Question: I have the following data,
'''
ex <- structure(list(stand = structure(c(4L, 4L, 4L, 2L, 2L, 2L, 3L, 3L, 3L, 1L, 1L, 1L, 5L, 5L, 5L), .Label = c("LC", "BH", "CS","BC", "MT"), class = "factor"),species = structure(c(1L, 2L, 3L, 1L, 2L, 3L, 1L, 2L, 3L, 1L, 2L, 3L, 1L, 2L, 3L), .Label = c("Tree 1","Tree 2", "Tree 3"), class = "factor"), dead = c(<PHONE>,71.<PHONE>, <PHONE>, <PHONE>, <PHONE>, 0, <PHONE>, <PHONE>, 0, 44.94382022, 202.247191, 71.<PHONE>, <PHONE>,<PHONE>, 28.<PHONE>), dead.se = c(56.89147726, 21.37751711,24.46934619, 94.<PHONE>, 22.71697636, 0, 79.89037082, 56.<PHONE>,0, 19.89272748, 39.<PHONE>, 23.35791951, 74.23685618, 43.83572217, 12.41438416), live = c(0, 74.90636704, <PHONE>, <PHONE>,<PHONE>, 0, 154.494382, <PHONE>, 9.36329588, 3.745318352,71.<PHONE>, <PHONE>, 48.68913858, <PHONE>, 95.50561798), live.se = c(0, 48.90851124, 70.74483778, 62.88285082, 78.20454313, 0, 47.<PHONE>, <PHONE>, 6.396348793, 3.745318352, 19.<PHONE>, 45.74972309, 14.65745038, 61.91710544, 34.<PHONE>), posthoc.l = structure(c(1L,3L, 6L, 3L, 1L, 1L, 3L, 1L, 2L, 1L, 5L, 5L, 3L, 1L, 4L), .Label = c("a", "a,b", "b", "b,c", "c", "d"), class = "factor"), posthoc.d = structure(c(1L, 1L, 1L, 3L, 1L, 5L, 3L, 1L, 6L, 1L, 1L, 2L, 3L, 1L, 4L), .Label = c("a","a,b", "b", "b,c,d", "c", "d"), class = "factor")), .Names = c("stand", "species", "dead", "dead.se", "live", "live.se", "posthoc.l", "posthoc.d"), row.names = c(NA, 15L), class = "data.frame")
'''
and I am making the following graphs
'''
ex$stand <- as.factor(ex$stand)
ex$species <- as.factor(ex$species)
ex$stand <- factor(ex$stand, levels = c("LC", "BH", "CS", "BC", "MT"))
ex <- na.exclude(ex)
ex$posthoc.l <- as.factor(ex$posthoc.l)
ex$posthoc.d <- as.factor(ex$posthoc.d)
live <- ggplot(ex, aes(x = species, y = live, fill = species)) +
geom_bar(position = position_dodge(), stat="identity") +
geom_errorbar(aes(ymin=live-live.se, ymax=live+live.se)) +
ylab("Live") +
geom_text(aes(label = paste(posthoc.l), sep=""), vjust=-7) +
scale_fill_grey(start = .1, end = .9) +
theme_bw() +
theme(panel.grid.major = element_blank()) +
theme(strip.background = element_rect(fill="white")) +
theme(strip.text.x = element_text(face="bold")) +
theme(axis.text.x = element_blank()) +
theme(axis.title.x = element_blank()) +
theme(axis.ticks.x = element_blank()) +
facet_grid( ~ stand)
dead <- ggplot(ex, aes(x = species, y = dead, fill = species)) +
geom_bar(position = position_dodge(), stat="identity") +
geom_errorbar(aes(ymin=dead-dead.se, ymax=dead+dead.se)) +
xlab("Species") +
ylab("Dead") +
geom_text(aes(label = paste(posthoc.d), sep=""), vjust=-6) +
scale_fill_grey(start = .1, end = .9) +
theme_bw() +
theme(panel.grid.major = element_blank()) +
theme(strip.background = element_rect(fill="white")) +
theme(strip.text.x = element_text(face="bold")) +
theme(axis.text.x = element_blank()) +
theme(axis.title.x = element_blank()) +
theme(axis.ticks.x = element_blank()) +
facet_grid( ~ stand)
gp.live <- ggplot_gtable(ggplot_build(live))
gp.dead <- ggplot_gtable(ggplot_build(dead))
maxWidth = unit.pmax(gp.live$widths[2:3], gp.dead$widths[2:3])
gp.live$widths[2:3] <- maxWidth
gp.dead$widths[2:3] <- maxWidth
legend = gtable_filter(ggplot_gtable(ggplot_build(live)), "guide-box")
grid.arrange(arrangeGrob(live + theme(legend.position="none"),
dead + theme(legend.position="none"),
left = textGrob("Trees per Hectare", rot = 90, vjust = 1)),
sub=textGrob("Species", vjust=-.3, hjust=1.1),
legend,
widths=unit.c(unit(1, "npc") - legend$width, legend$width),
nrow=1)
'''
however, not only does the vjust with labels look kind of tacky, when I call the grid.arrange, I lose the labels. Can anybody help me keep my labels in the grid.arrange? And also maybe clean up the look of the labels (place them just above the error bars for each bar?)
Thank you in advance

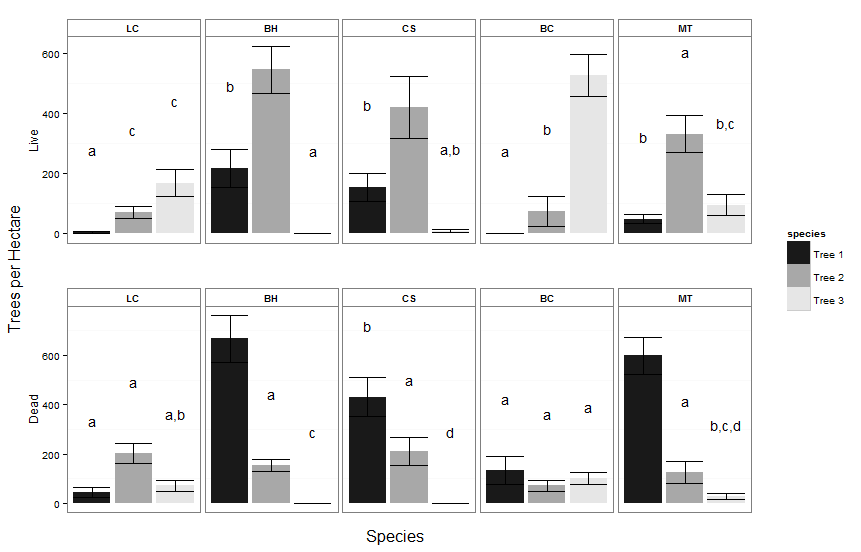
Answer: It seems like the 'y' aesthetic should be set within 'geom_text', I used the value of 'live' and 'dead' respectively plus 1.8 times SE. Also 'ylim', so it doesn't roll of the frame.
'''
ex <- structure(list(stand = structure(c(4L, 4L, 4L, 2L, 2L, 2L, 3L, 3L, 3L, 1L, 1L, 1L, 5L, 5L, 5L), .Label = c("LC", "BH", "CS","BC", "MT"), class = "factor"),species = structure(c(1L, 2L, 3L, 1L, 2L, 3L, 1L, 2L, 3L, 1L, 2L, 3L, 1L, 2L, 3L), .Label = c("Tree 1","Tree 2", "Tree 3"), class = "factor"), dead = c(<PHONE>,71.<PHONE>, <PHONE>, <PHONE>, <PHONE>, 0, <PHONE>, <PHONE>, 0, 44.94382022, 202.247191, 71.<PHONE>, <PHONE>,<PHONE>, 28.<PHONE>), dead.se = c(56.89147726, 21.37751711,24.46934619, 94.<PHONE>, 22.71697636, 0, 79.89037082, 56.<PHONE>,0, 19.89272748, 39.<PHONE>, 23.35791951, 74.23685618, 43.83572217, 12.41438416), live = c(0, 74.90636704, <PHONE>, <PHONE>,<PHONE>, 0, 154.494382, <PHONE>, 9.36329588, 3.745318352,71.<PHONE>, <PHONE>, 48.68913858, <PHONE>, 95.50561798), live.se = c(0, 48.90851124, 70.74483778, 62.88285082, 78.20454313, 0, 47.<PHONE>, <PHONE>, 6.396348793, 3.745318352, 19.<PHONE>, 45.74972309, 14.65745038, 61.91710544, 34.<PHONE>), posthoc.l = structure(c(1L,3L, 6L, 3L, 1L, 1L, 3L, 1L, 2L, 1L, 5L, 5L, 3L, 1L, 4L), .Label = c("a", "a,b", "b", "b,c", "c", "d"), class = "factor"), posthoc.d = structure(c(1L, 1L, 1L, 3L, 1L, 5L, 3L, 1L, 6L, 1L, 1L, 2L, 3L, 1L, 4L), .Label = c("a","a,b", "b", "b,c,d", "c", "d"), class = "factor")), .Names = c("stand", "species", "dead", "dead.se", "live", "live.se", "posthoc.l", "posthoc.d"), row.names = c(NA, 15L), class = "data.frame")
ex$stand <- as.factor(ex$stand)
ex$species <- as.factor(ex$species)
ex$stand <- factor(ex$stand, levels = c("LC", "BH", "CS", "BC", "MT"))
ex <- na.exclude(ex)
ex$posthoc.l <- as.factor(ex$posthoc.l)
ex$posthoc.d <- as.factor(ex$posthoc.d)
live <- ggplot(ex, aes(x = species, y = live, fill = species)) +
geom_bar(position = position_dodge(), stat="identity") +
geom_errorbar(aes(ymin=live-live.se, ymax=live+live.se)) +
ylab("Live") +
scale_fill_grey(start = .1, end = .9) +
theme_bw() +
theme(panel.grid.major = element_blank()) +
theme(strip.background = element_rect(fill="white")) +
theme(strip.text.x = element_text(face="bold")) +
theme(axis.text.x = element_blank()) +
theme(axis.title.x = element_blank()) +
theme(axis.ticks.x = element_blank()) +
facet_grid( ~ stand) +
geom_text(aes(label=posthoc.l, y=live+(live.se/1.8)), vjust=-1.5) +
ylim(0, 700)
dead <- ggplot(ex, aes(x = species, y = dead, fill = species)) +
geom_bar(position = position_dodge(), stat="identity") +
geom_errorbar(aes(ymin=dead-dead.se, ymax=dead+dead.se)) +
xlab("Species") +
ylab("Dead") +
scale_fill_grey(start = .1, end = .9) +
theme_bw() +
theme(panel.grid.major = element_blank()) +
theme(strip.background = element_rect(fill="white")) +
theme(strip.text.x = element_text(face="bold")) +
theme(axis.text.x = element_blank()) +
theme(axis.title.x = element_blank()) +
theme(axis.ticks.x = element_blank()) +
facet_grid( ~ stand) +
geom_text(aes(label=posthoc.d, y=dead+(dead.se/1.8)), vjust=-1.5) +
ylim(0, 850)
gp.live <- ggplot_gtable(ggplot_build(live))
gp.dead <- ggplot_gtable(ggplot_build(dead))
maxWidth = unit.pmax(gp.live$widths[2:3], gp.dead$widths[2:3])
gp.live$widths[2:3] <- maxWidth
gp.dead$widths[2:3] <- maxWidth
legend = gtable_filter(ggplot_gtable(ggplot_build(live)), "guide-box")
grid.arrange(arrangeGrob(live + theme(legend.position="none"),
dead + theme(legend.position="none"),
left = textGrob("Trees per Hectare", rot = 90, vjust = 1)),
sub=textGrob("Species", vjust=-.3, hjust=1.1),
legend,
widths=unit.c(unit(1, "npc") - legend$width, legend$width),
nrow=1)
'''
Is this your desired result?